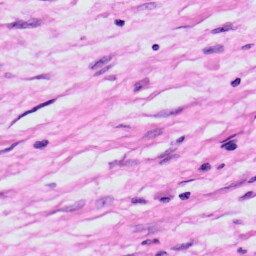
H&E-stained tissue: Skin